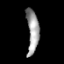
Tissue: prostate
Cell type: Myeloid cells
Senescence score: 0.3535
Nuclear area (px): 516
Mean DAPI intensity: 154.692